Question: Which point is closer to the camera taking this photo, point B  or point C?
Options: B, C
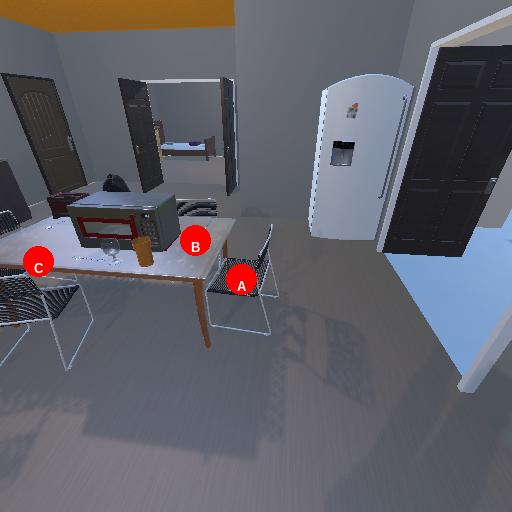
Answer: B